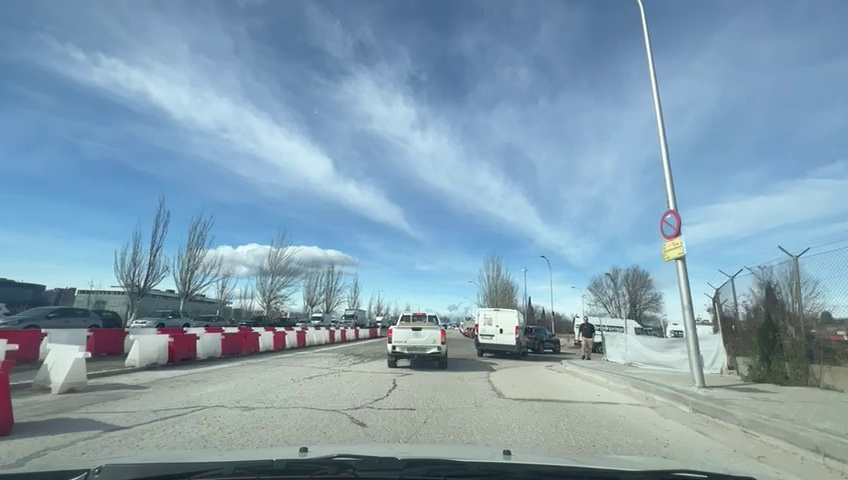
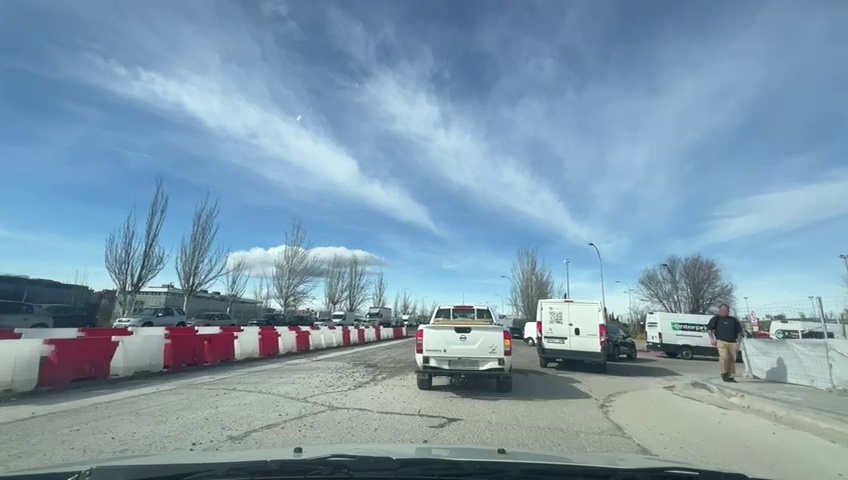
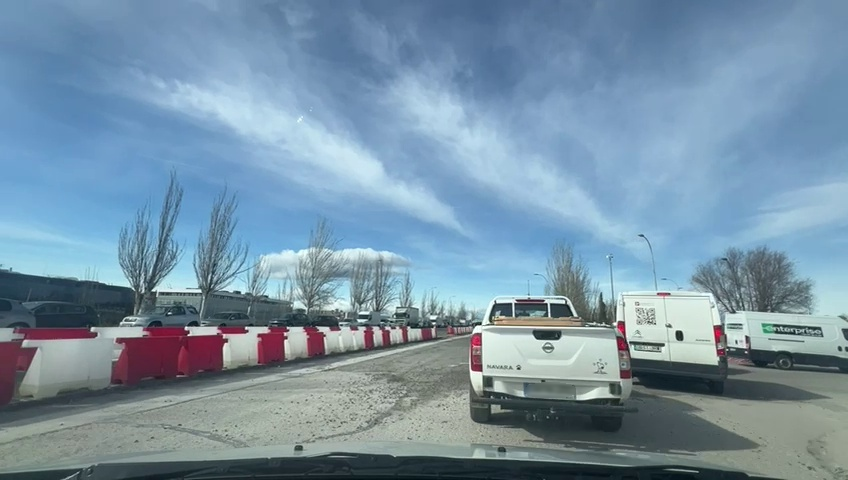
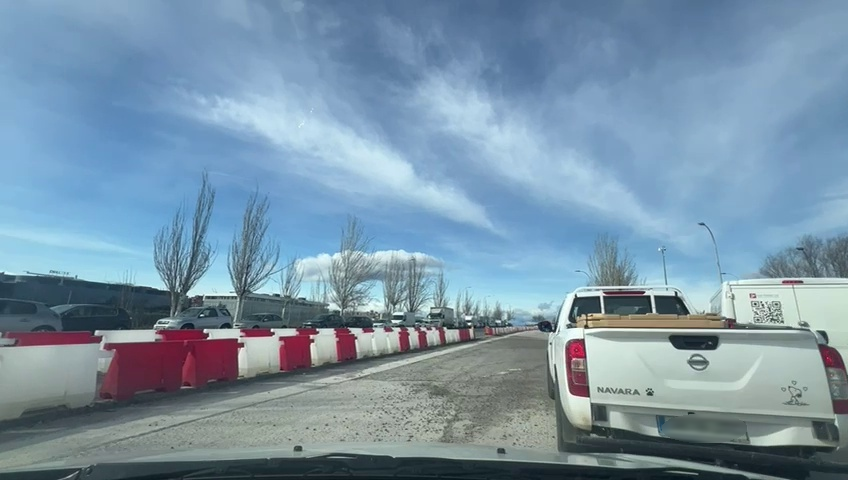
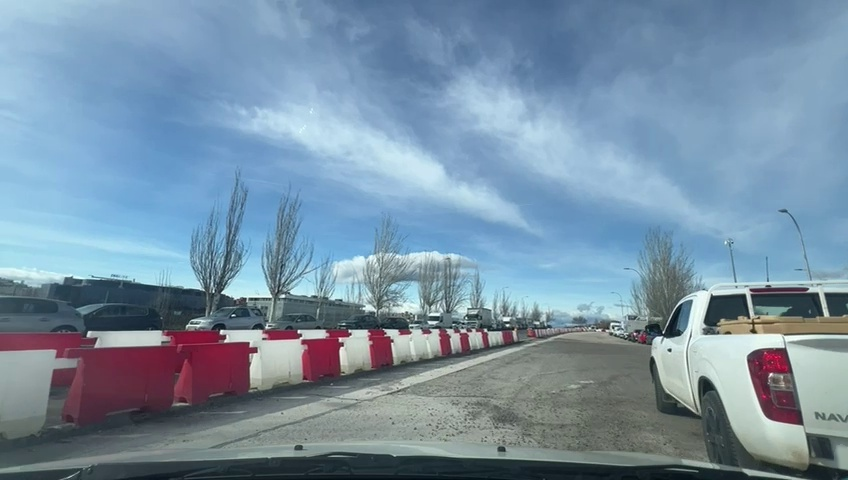
Situation: Leading braking
Question: Is there a vehicle directly ahead in the ego lane with brake lights on?
Answer: No
Reasoning: There is a vehicle stopped in front of the Ego, but its lights are not on. It only has a right-turn signal activated.

Situation: Leading braking
Question: Is the distance between the ego vehicle and the vehicle ahead decreasing?
Answer: Yes
Reasoning: The Ego vehicle is traveling on a road under construction. There is a pickup truck stopped ahead, which the Ego vehicle is approaching and must maneuver to avoid.

Situation: Leading braking
Question: Is either the ego vehicle or the leading vehicle stationary?
Answer: Yes
Reasoning: The Ego vehicle is traveling on a road under construction. There is a pickup truck stopped ahead, which the Ego vehicle is approaching and must maneuver to avoid.

Situation: Leading braking
Question: Is the ego vehicle decelerating due to dense traffic or congestion ahead?
Answer: No
Reasoning: The Ego vehicle is traveling on a road under construction. There is a pickup truck stopped ahead, which the Ego vehicle is approaching and must maneuver to avoid.